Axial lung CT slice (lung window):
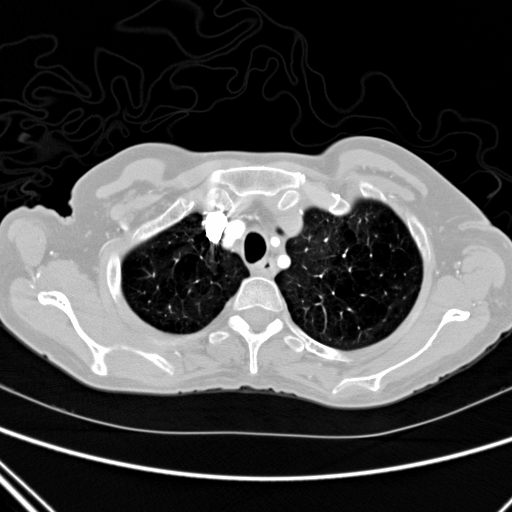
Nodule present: no